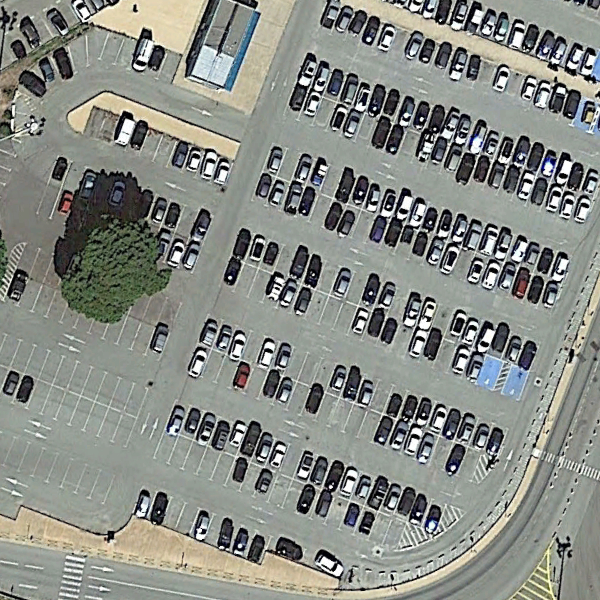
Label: Parking